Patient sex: M
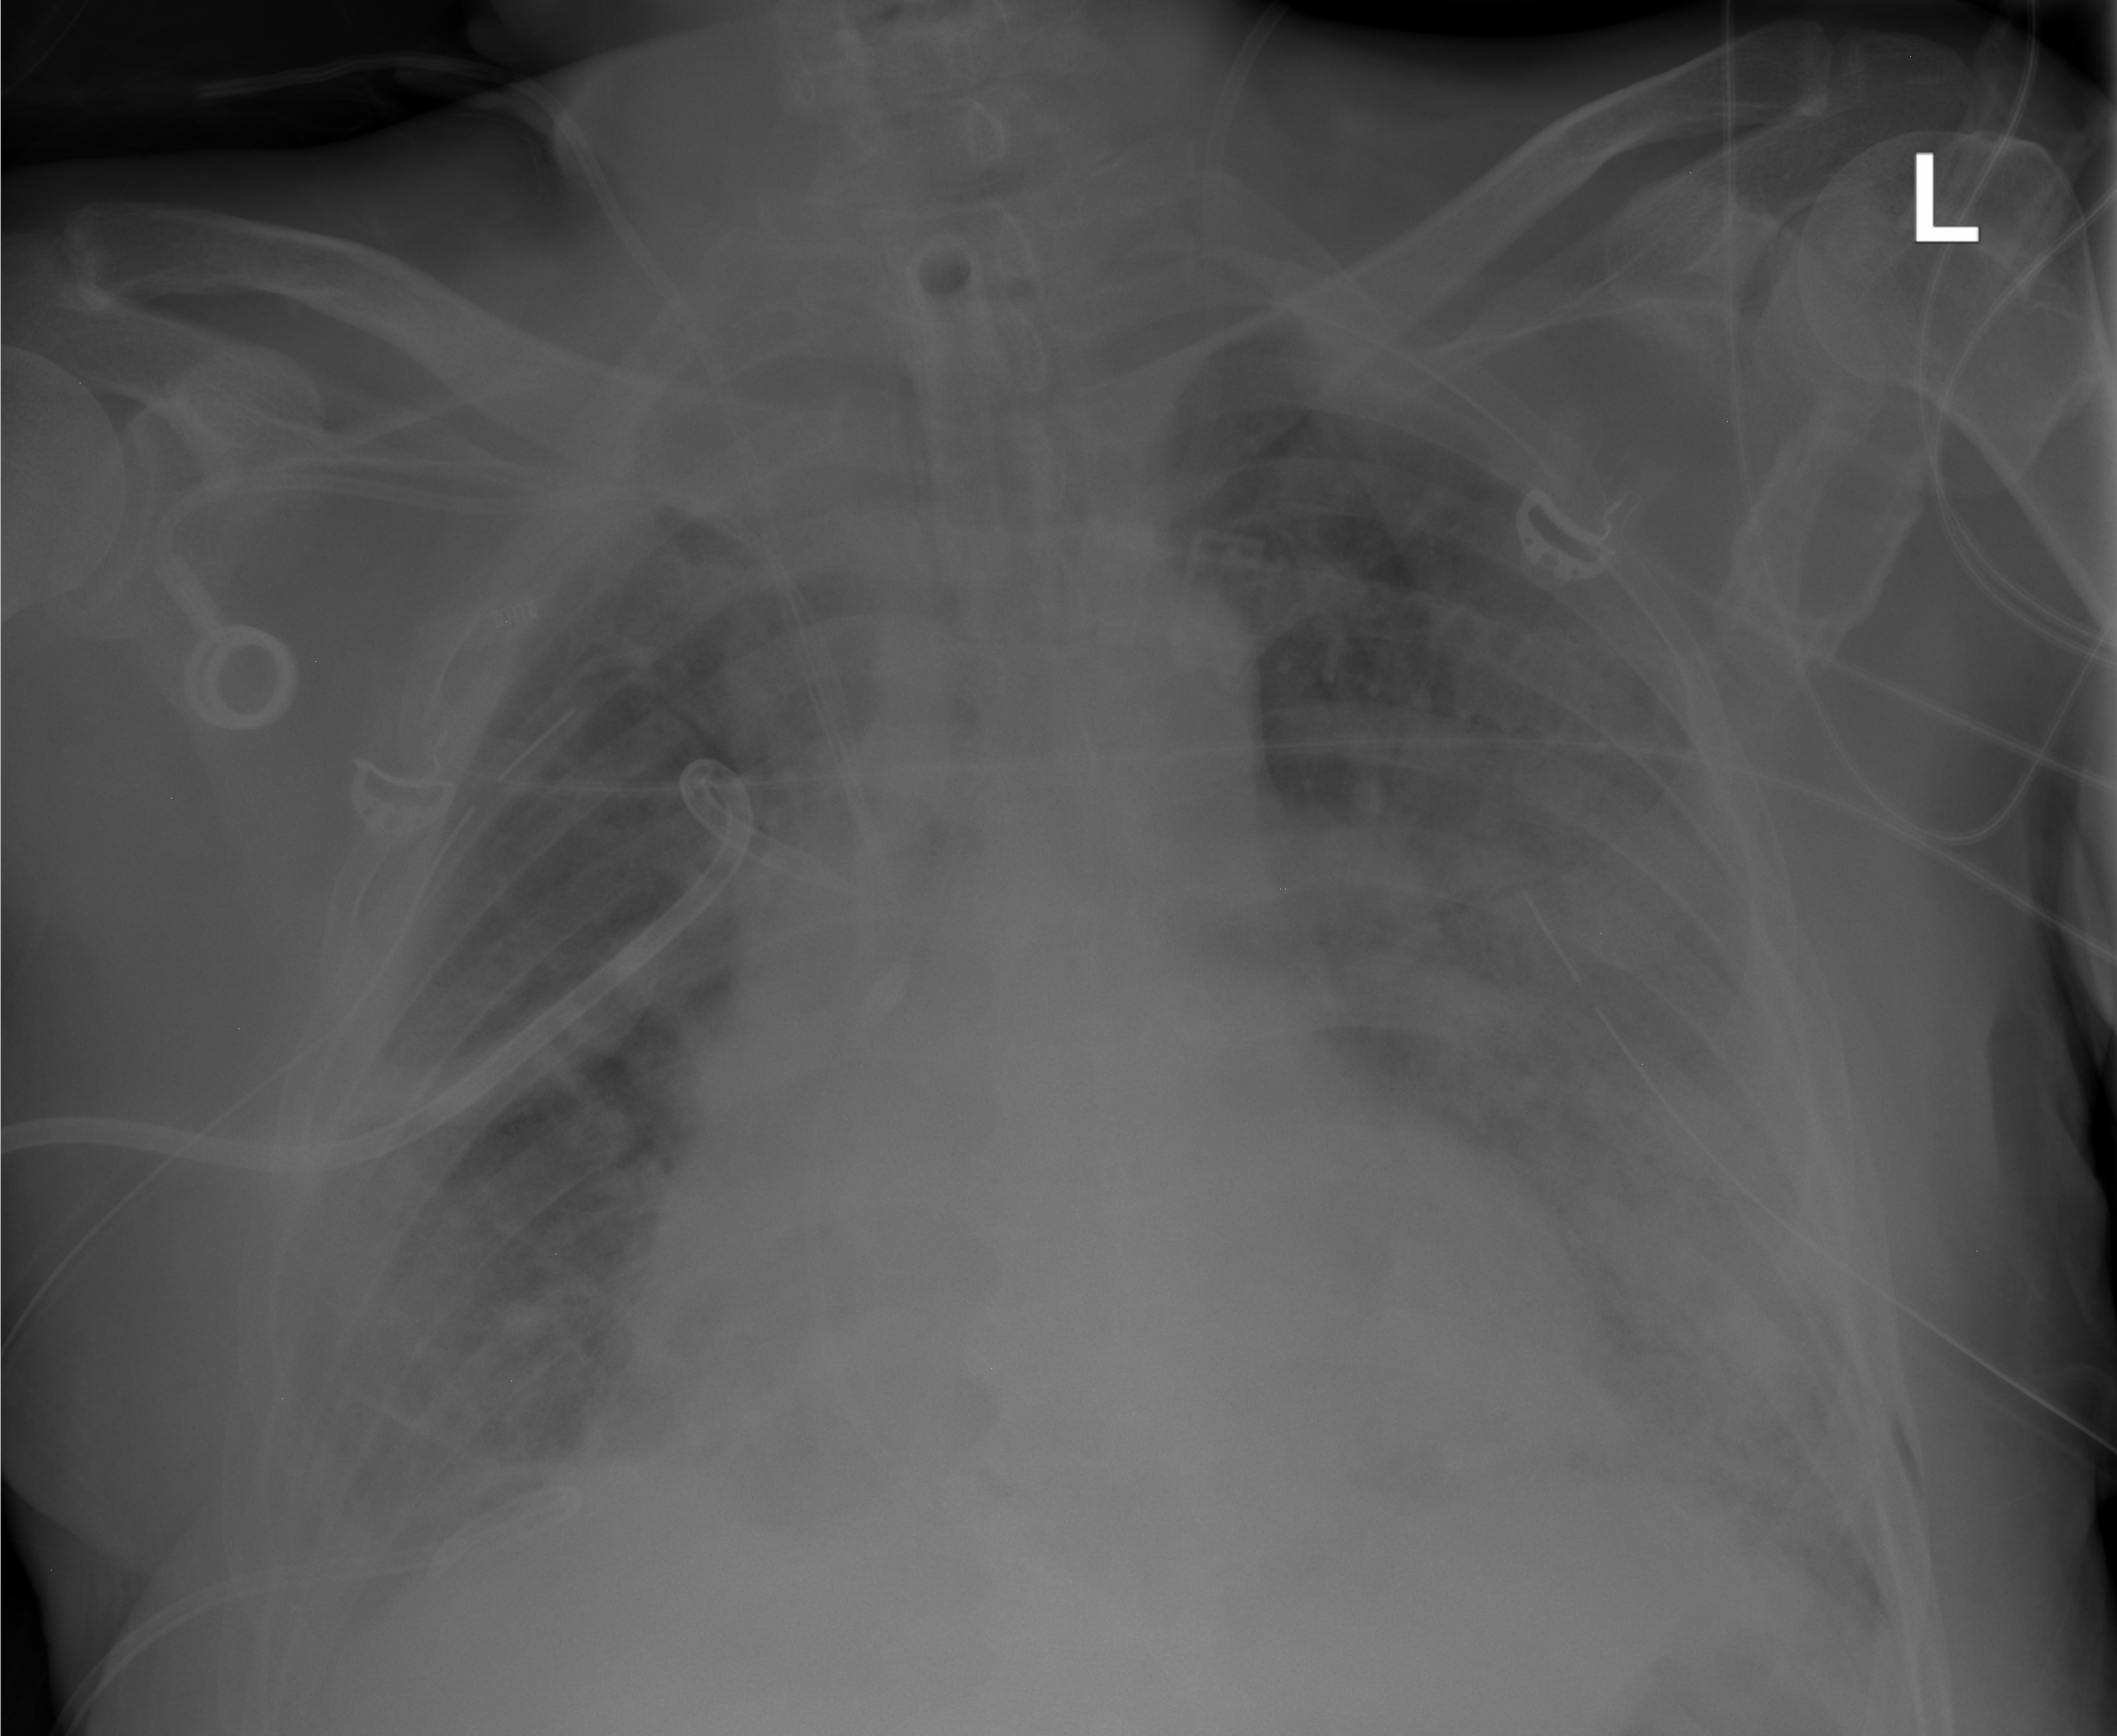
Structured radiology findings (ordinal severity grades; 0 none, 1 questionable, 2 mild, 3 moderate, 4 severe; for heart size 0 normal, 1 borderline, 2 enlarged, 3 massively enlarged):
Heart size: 2
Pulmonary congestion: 0
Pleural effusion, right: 2
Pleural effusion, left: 2
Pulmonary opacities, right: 3
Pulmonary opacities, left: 4
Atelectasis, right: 2
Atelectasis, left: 2